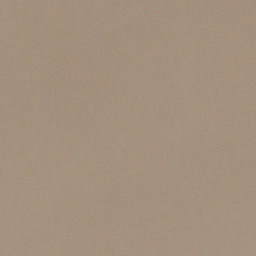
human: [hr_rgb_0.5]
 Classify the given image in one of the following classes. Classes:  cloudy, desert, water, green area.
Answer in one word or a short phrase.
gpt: cloudy